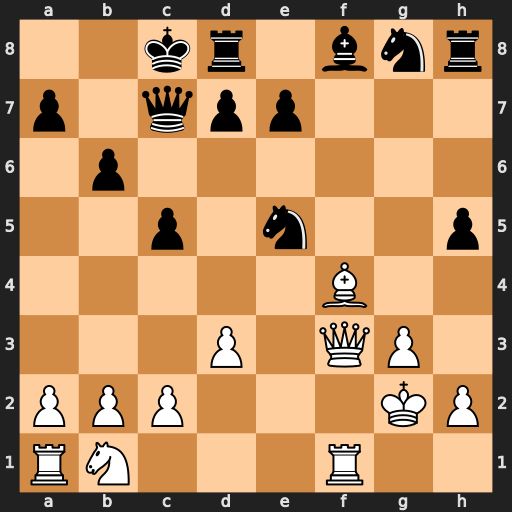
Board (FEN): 2kr1bnr/p1qpp3/1p6/2p1n2p/5B2/3P1QP1/PPP3KP/RN3R2
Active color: w
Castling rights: -
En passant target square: -
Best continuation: Qa8+ Qb8 Qxb8+ Kxb8 Bxe5+